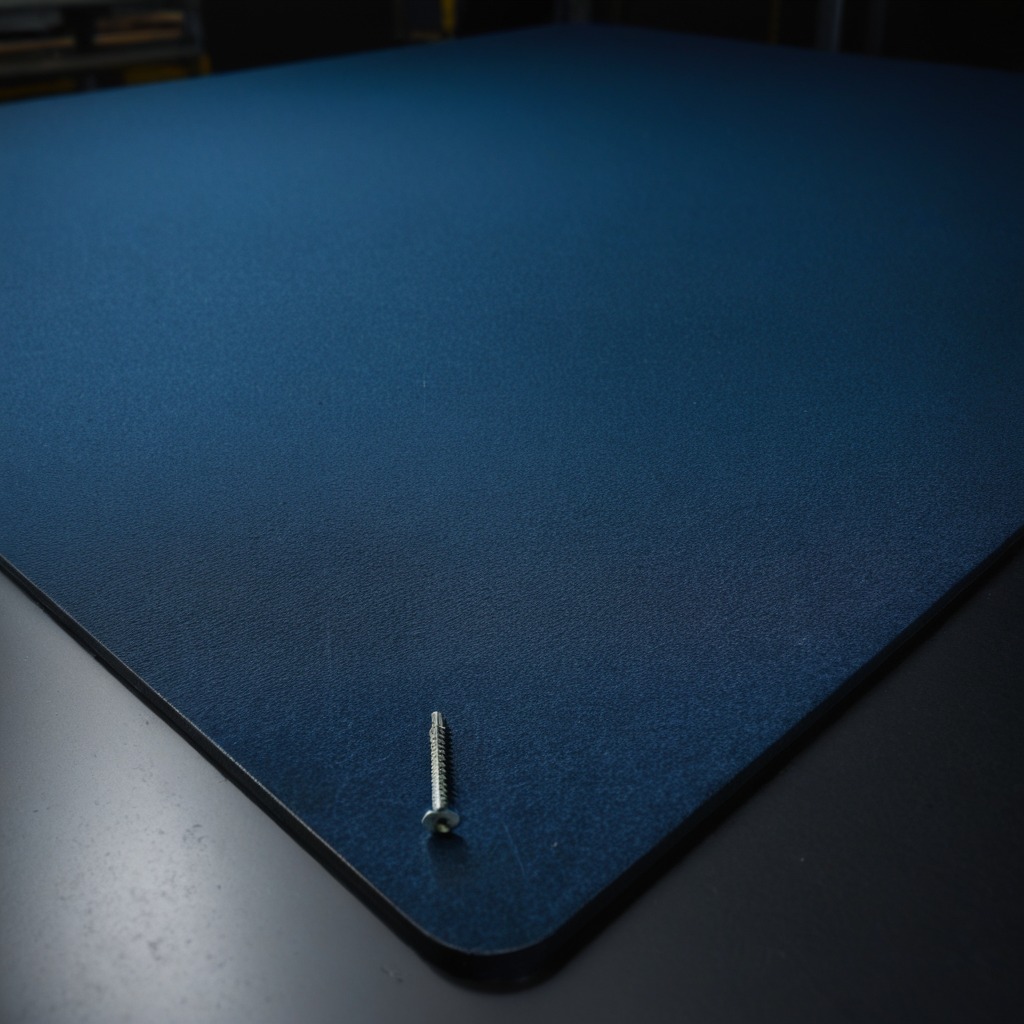
A metal screw is lying on the clean granite tabletop covered with a blue rubber mat inside a workshop at night dim ambient light soft shadows worn but beneath the mat.